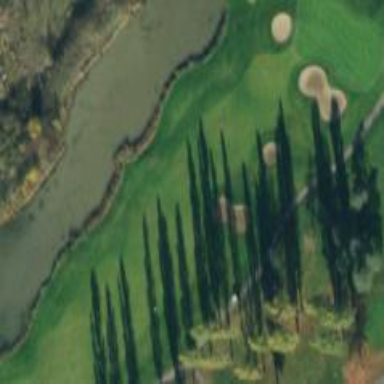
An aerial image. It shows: Grassy area designated as golf fairway.